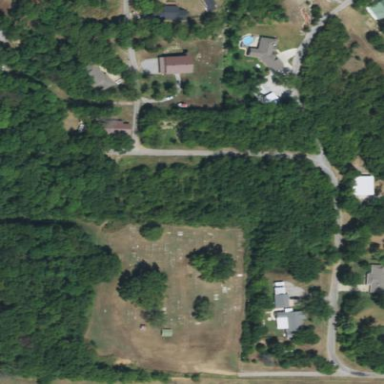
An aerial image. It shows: Cemetery.